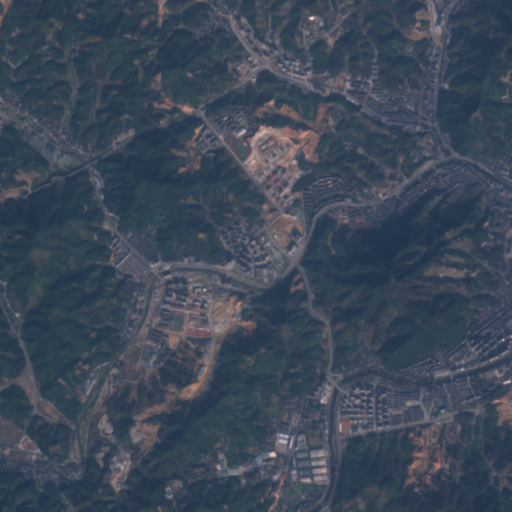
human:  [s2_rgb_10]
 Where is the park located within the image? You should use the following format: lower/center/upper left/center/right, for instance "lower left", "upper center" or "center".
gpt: The park is located in the lower left of the image.
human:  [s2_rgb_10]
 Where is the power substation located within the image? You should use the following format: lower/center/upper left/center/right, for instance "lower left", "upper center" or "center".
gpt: The power substation is located in the lower center of the image.
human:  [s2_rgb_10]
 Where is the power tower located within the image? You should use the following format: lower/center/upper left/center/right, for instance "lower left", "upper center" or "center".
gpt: The power tower is located in the lower left of the image.
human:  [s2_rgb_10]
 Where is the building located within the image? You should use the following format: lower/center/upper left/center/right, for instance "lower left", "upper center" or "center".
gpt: There is no building in the image.